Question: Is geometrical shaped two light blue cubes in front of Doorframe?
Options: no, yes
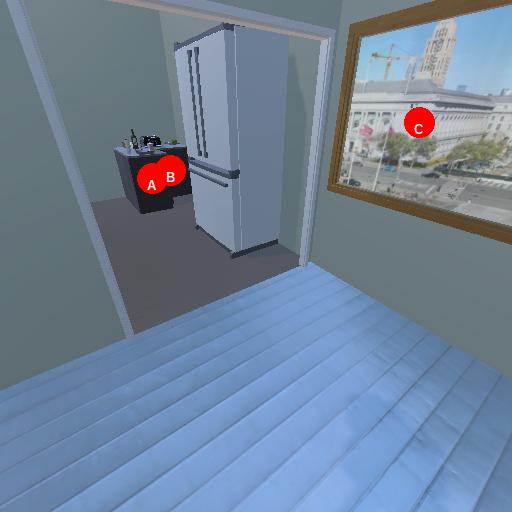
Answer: no